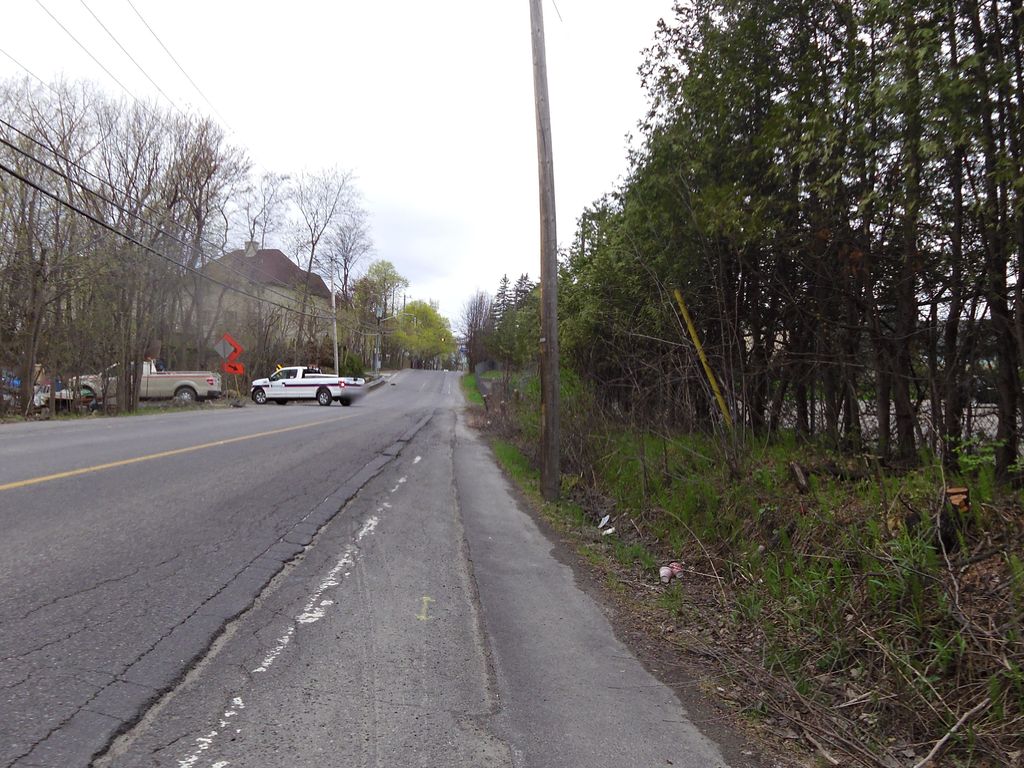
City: montreal